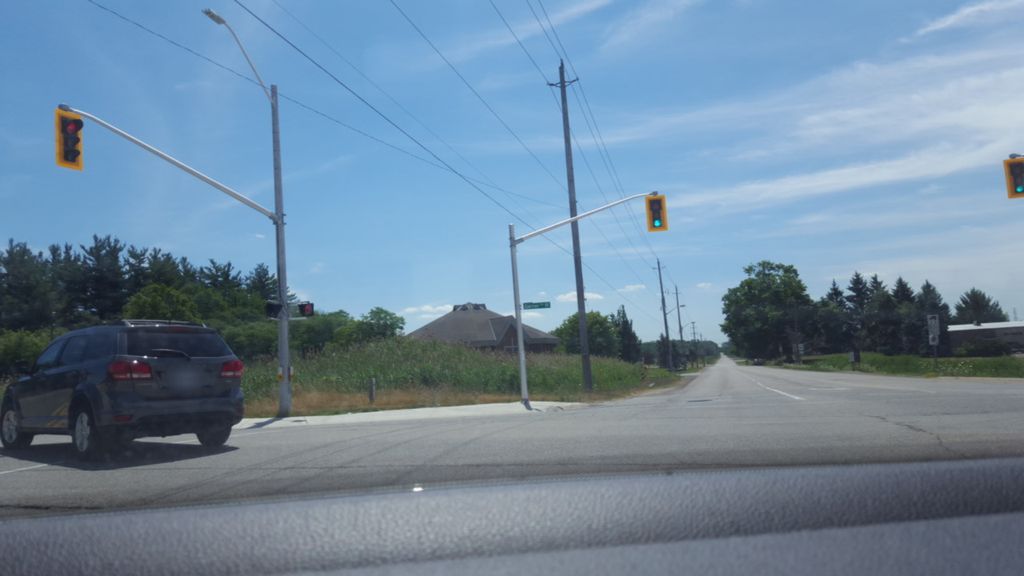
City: hamilton